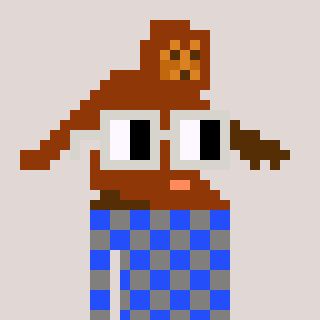
a pixel art character with square light gray glasses, a bigfoot-shaped head and a bluegrey-colored body on a warm background